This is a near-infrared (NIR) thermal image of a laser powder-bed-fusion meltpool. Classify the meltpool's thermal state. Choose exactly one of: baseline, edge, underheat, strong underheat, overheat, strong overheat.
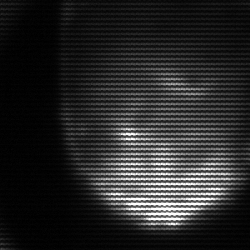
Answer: edge